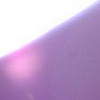
Label: sunburn